Question: I'm having a problem where I'm trying to have a div of three divs, in which there is a left floating column, right floating column, and main content in the middle. I've tried what I could to do this, and I came up with this:

For some reason, the middle div is centering between the end of the first column, and the end of the right column, not the beginning of the right.
'''
<div id="main">
<div id="left">
<img src="/pic1.jpg" alt="Example work" height="250px" width="250px" />
<br />
<img src="/pic2.jpg" alt="Example work" height="250px" width="250px" />
</div>
<div id="content">
words
</div>
<div id="right">
<img src="/pic3.jpg" alt="Example work" height="250px" width="250px" />
<br />
<img src="/pic4.jpg" alt="Example work" height="250px" width="250px" />
</div>
</div>
'''
The CSS:
'''
#main {
margin: 0 auto;
width: 80%;
}
#left {
float: left;
padding: 5px;
border: 2px ridge;
}
#right {
float: right;
padding: 5px;
border: 2px ridge;
}
#content {
text-align: center;
}
'''
Any ideas on what's going on here?
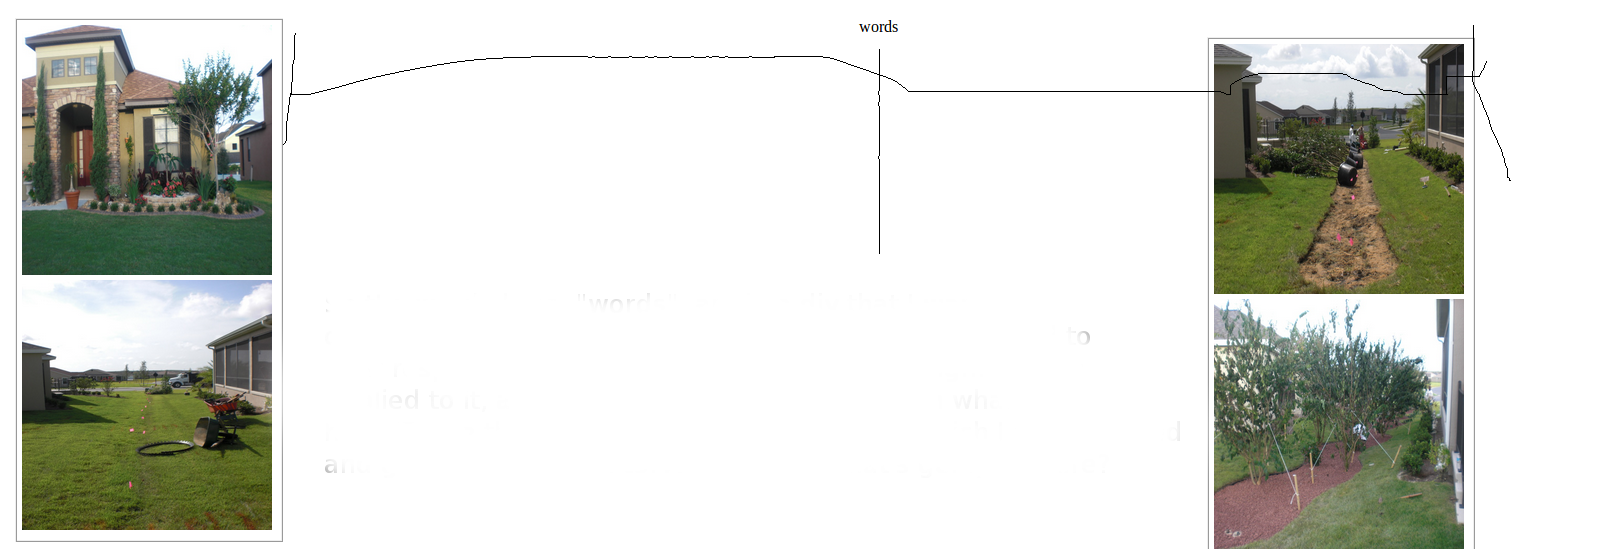
Answer: A right-floated element needs to come first in the markup.
<URL>
'''
<div id="main">
<div id="right">
<img src="http://placehold.it/150x150" />
<br />
<img src="http://placehold.it/150x150" />
</div>
<div id="left">
<img src="http://placehold.it/150x150" />
<br />
<img src="http://placehold.it/150x150" />
</div>
<div id="content">words words words words words words words words words words words words words words words words words words words words words words words words words words words words words words words words words words words words words words </div>
</div>
'''